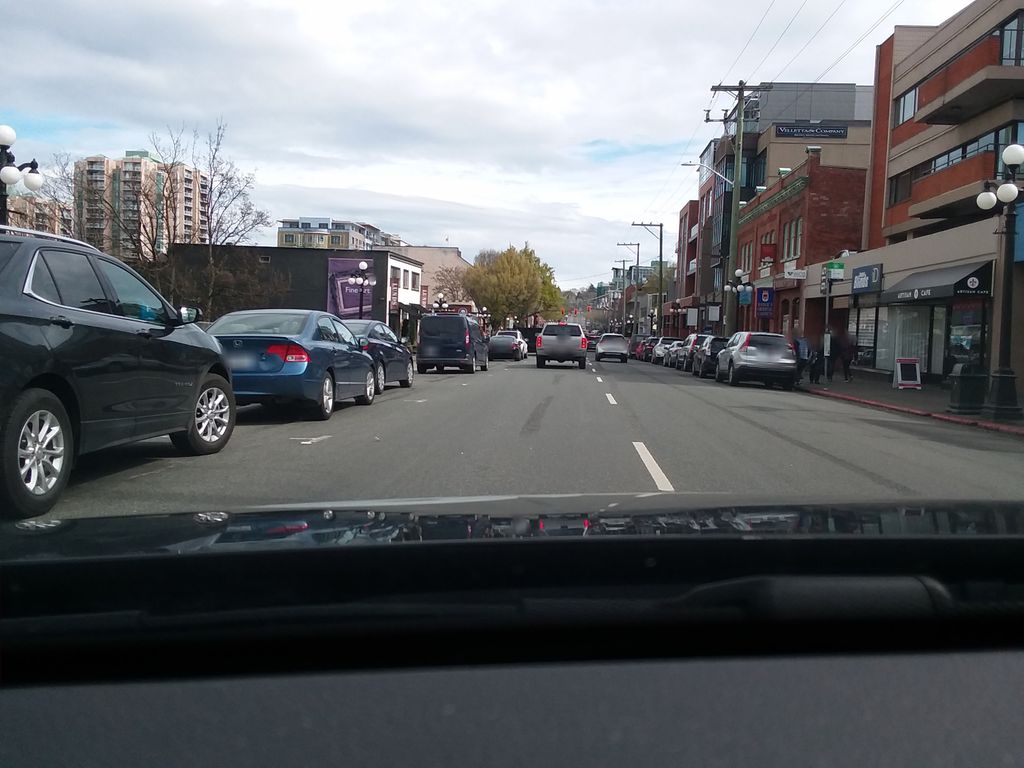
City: victoria